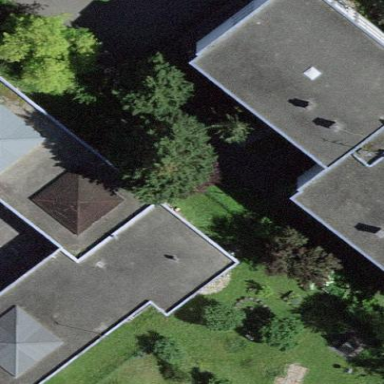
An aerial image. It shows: School.